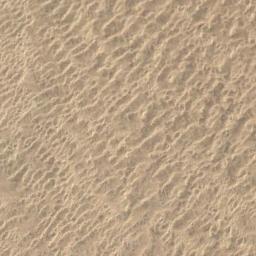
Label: desert